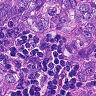
Metastatic tissue present: yes